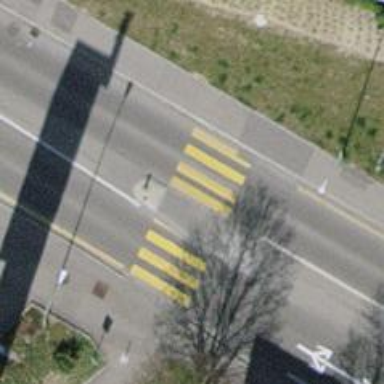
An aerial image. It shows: Secondary road with separate asphalt sidewalk.